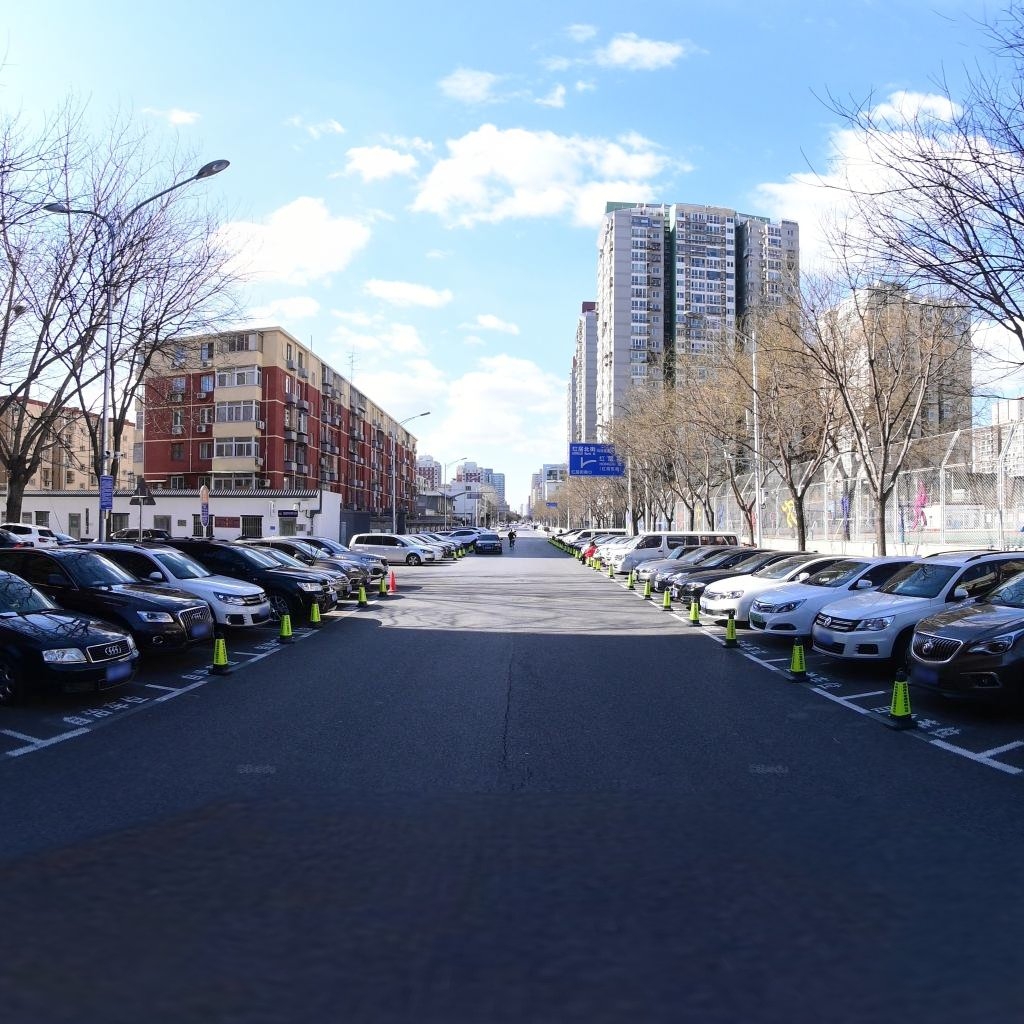
Region: Xicheng
Road damage annotations: longitudinal crack